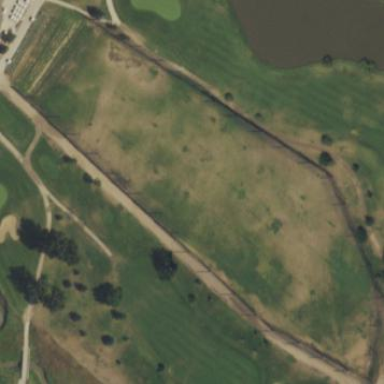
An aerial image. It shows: Driving range for golf on grass.